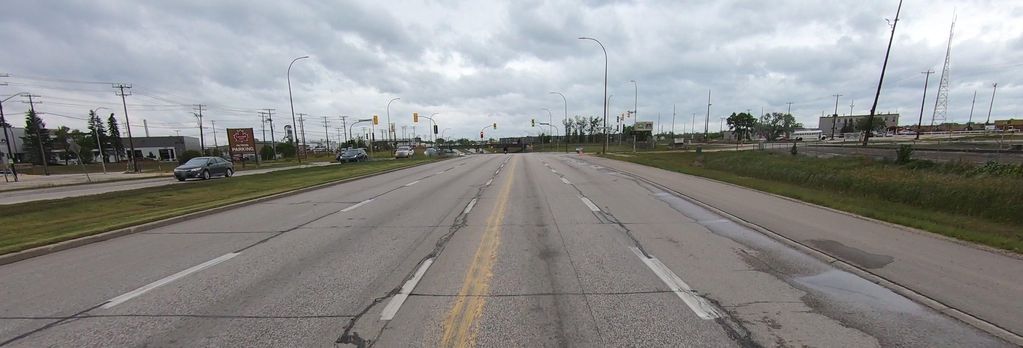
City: winnipeg